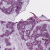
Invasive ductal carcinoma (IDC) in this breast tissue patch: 1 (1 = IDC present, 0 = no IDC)